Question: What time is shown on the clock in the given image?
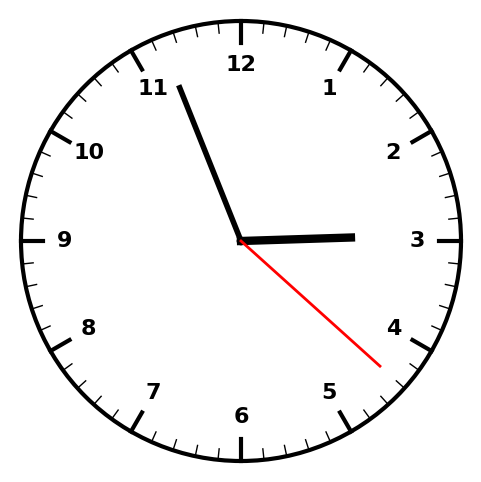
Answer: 02:56:22